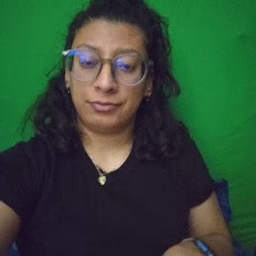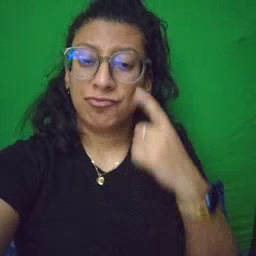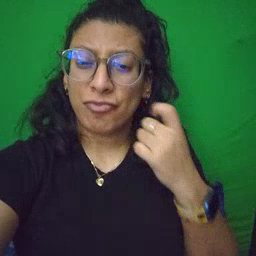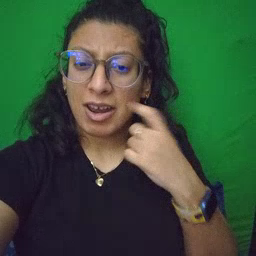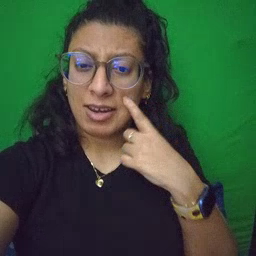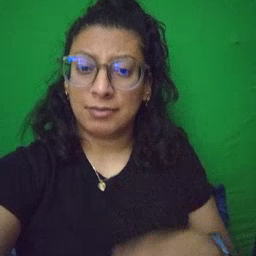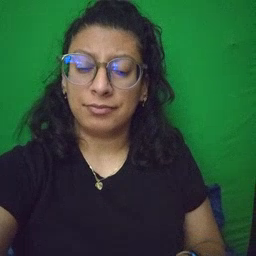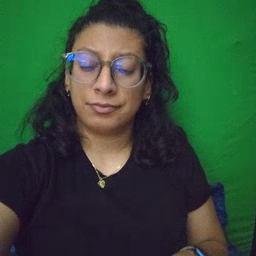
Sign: cry